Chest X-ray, PA view. Patient: 53 years old, sex F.
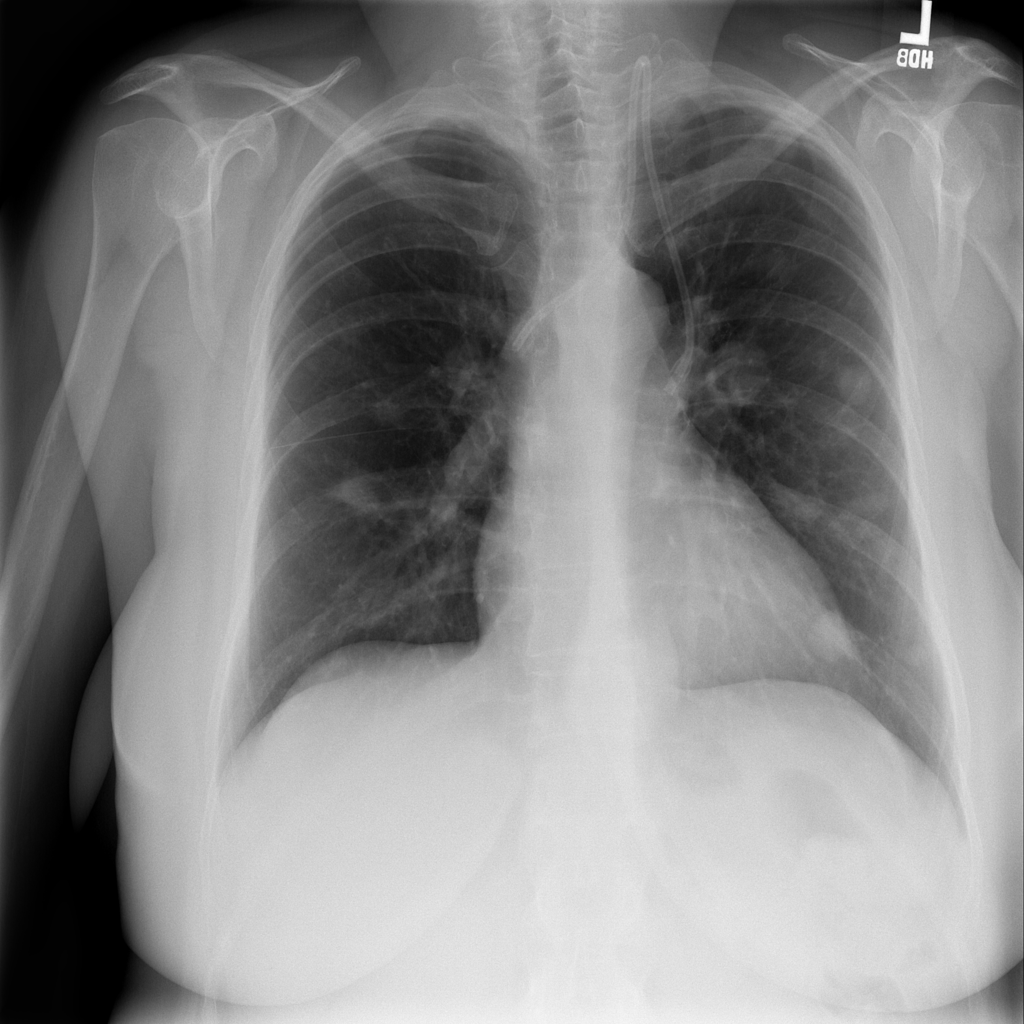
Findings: Consolidation